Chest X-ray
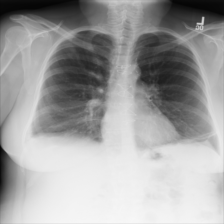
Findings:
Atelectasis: positive
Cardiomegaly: negative
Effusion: positive
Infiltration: positive
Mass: negative
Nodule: negative
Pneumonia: negative
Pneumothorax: negative
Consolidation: negative
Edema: negative
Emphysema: negative
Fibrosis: negative
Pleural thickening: negative
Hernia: negative